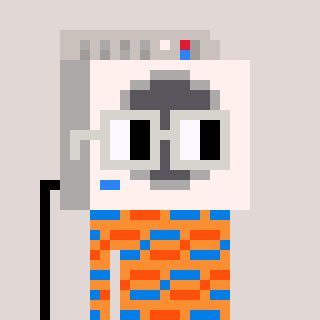
a pixel art character with square light gray glasses, a washing machine-shaped head and a orange-colored body on a warm background